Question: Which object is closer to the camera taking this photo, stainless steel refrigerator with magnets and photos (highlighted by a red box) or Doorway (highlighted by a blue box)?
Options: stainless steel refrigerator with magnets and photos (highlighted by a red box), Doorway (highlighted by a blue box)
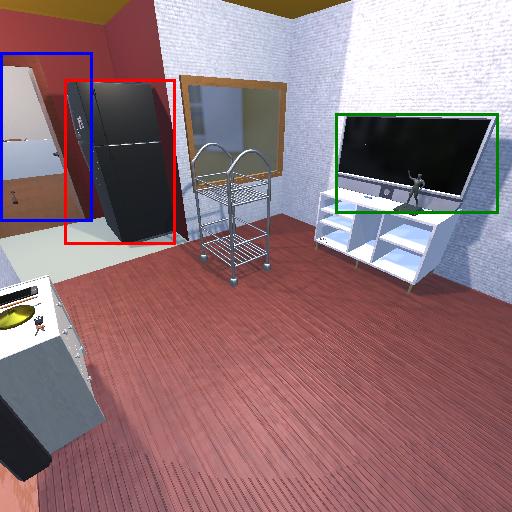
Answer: stainless steel refrigerator with magnets and photos (highlighted by a red box)